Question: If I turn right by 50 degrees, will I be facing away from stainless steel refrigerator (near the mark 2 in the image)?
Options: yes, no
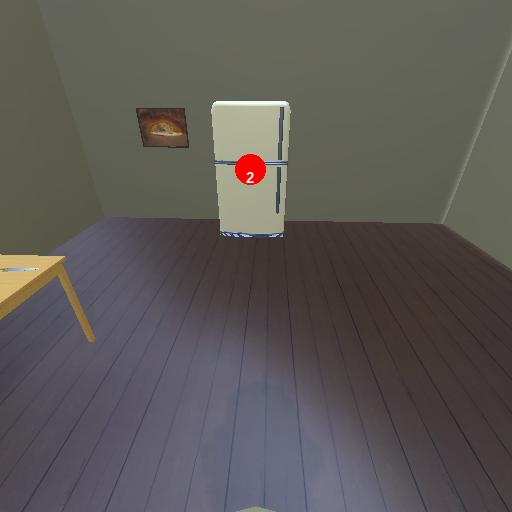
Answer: yes